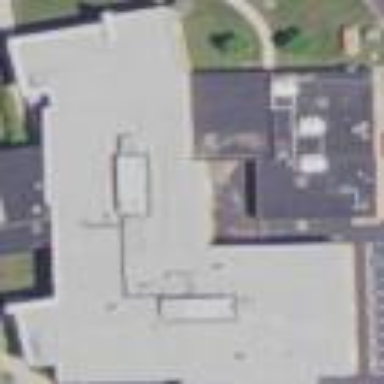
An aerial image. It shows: School building.